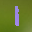
Label: 1